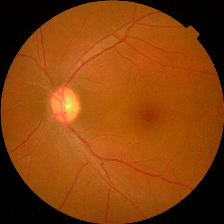
Diabetic retinopathy grade: No DR